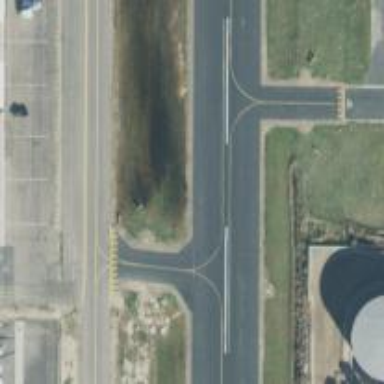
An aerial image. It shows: Image of taxiway at airport.